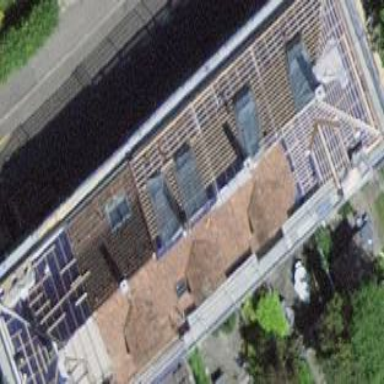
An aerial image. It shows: Terrace building with hipped roof made of roof tiles.